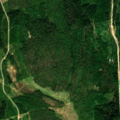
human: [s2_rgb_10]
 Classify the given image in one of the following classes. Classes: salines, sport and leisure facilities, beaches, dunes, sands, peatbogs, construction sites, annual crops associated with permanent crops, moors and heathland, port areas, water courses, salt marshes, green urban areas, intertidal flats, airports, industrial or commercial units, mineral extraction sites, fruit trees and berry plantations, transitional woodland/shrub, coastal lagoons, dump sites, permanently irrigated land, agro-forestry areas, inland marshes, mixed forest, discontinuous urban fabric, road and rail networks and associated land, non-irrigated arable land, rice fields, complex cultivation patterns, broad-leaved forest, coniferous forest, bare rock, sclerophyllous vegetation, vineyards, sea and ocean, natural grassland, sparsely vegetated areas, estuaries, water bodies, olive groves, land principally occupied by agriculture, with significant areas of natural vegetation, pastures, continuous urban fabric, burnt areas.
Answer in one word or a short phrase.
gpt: broad-leaved forest, mixed forest, transitional woodland/shrub